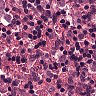
Metastatic tissue present: yes